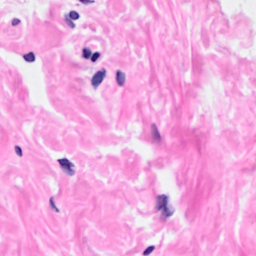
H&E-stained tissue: Breast